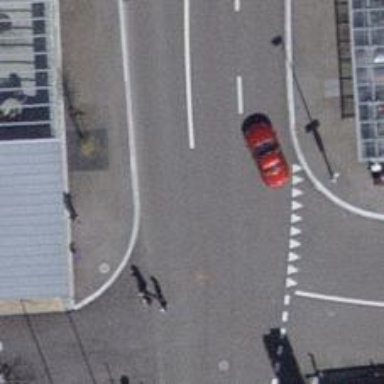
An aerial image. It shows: Unmarked road crossing.